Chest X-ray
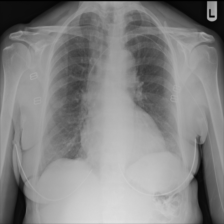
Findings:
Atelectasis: negative
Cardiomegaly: negative
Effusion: negative
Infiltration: negative
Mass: negative
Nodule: negative
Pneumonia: negative
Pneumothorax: negative
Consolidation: negative
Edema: negative
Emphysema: negative
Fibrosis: negative
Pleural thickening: negative
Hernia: negative